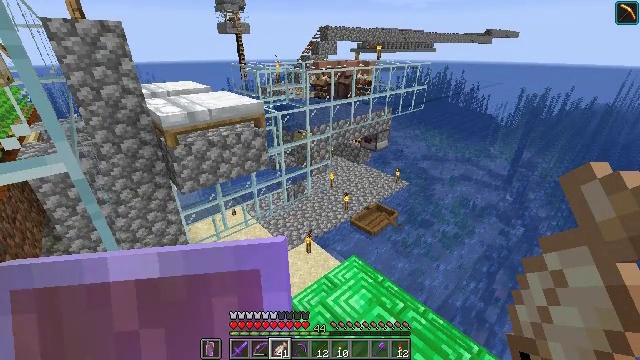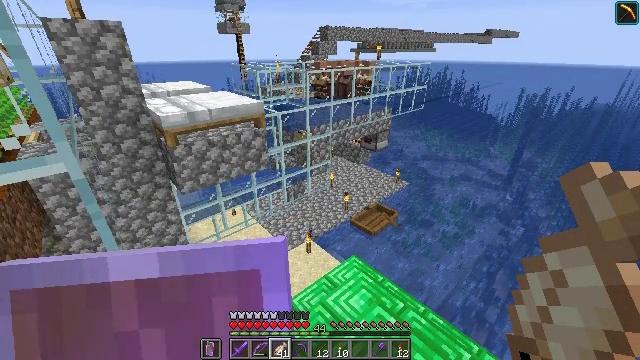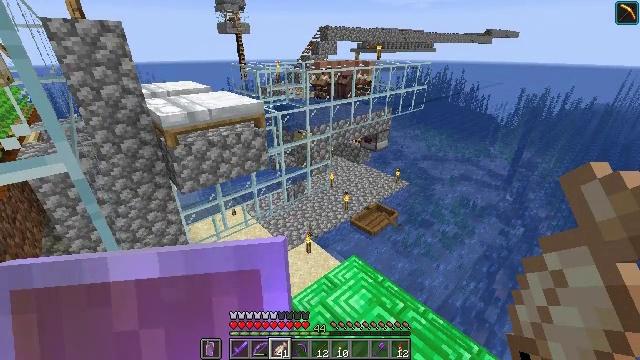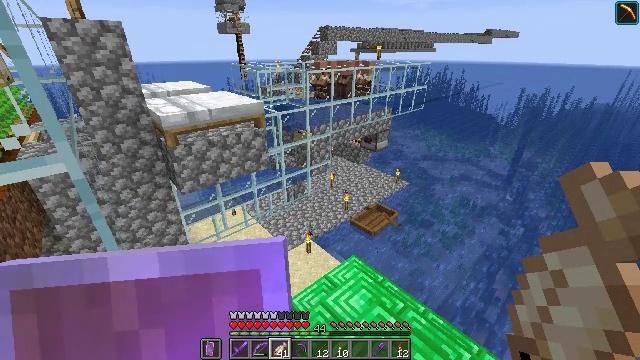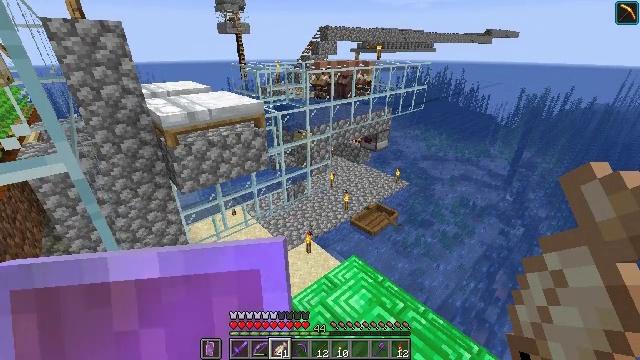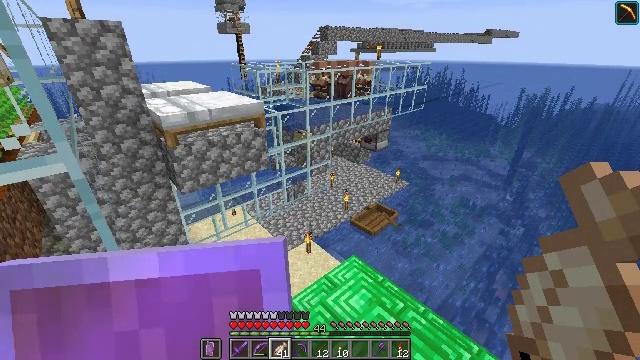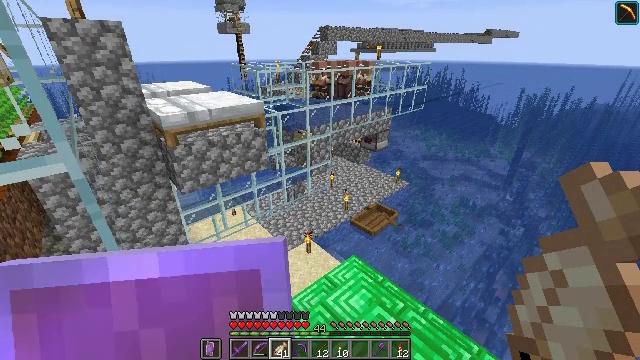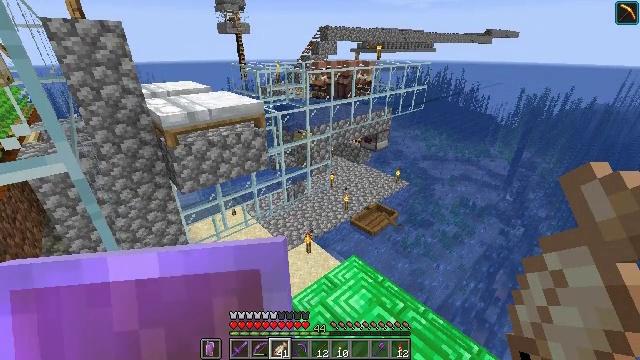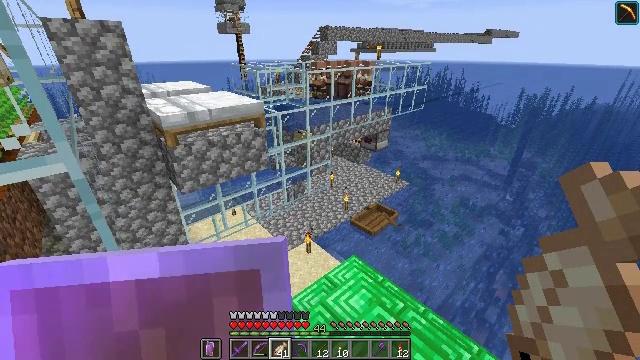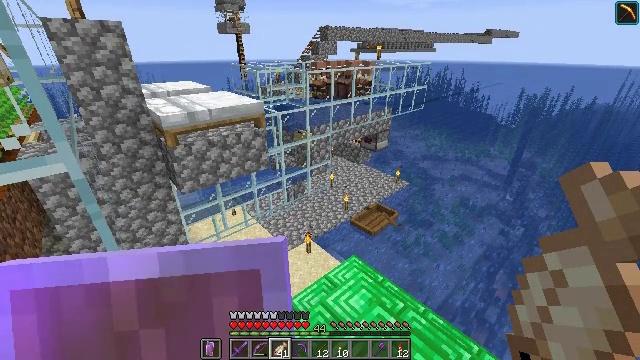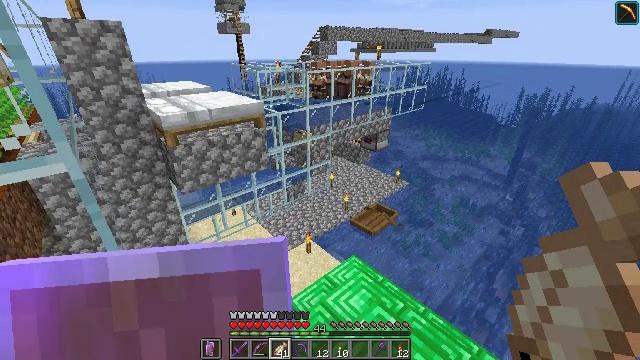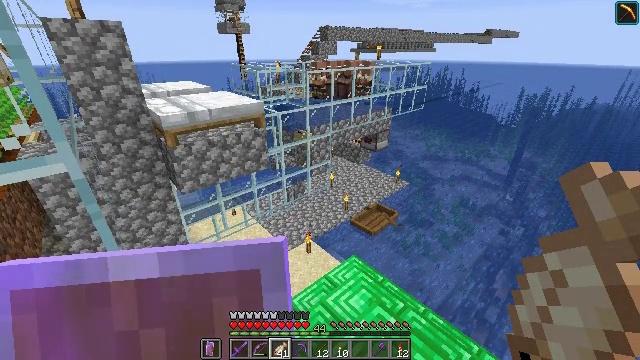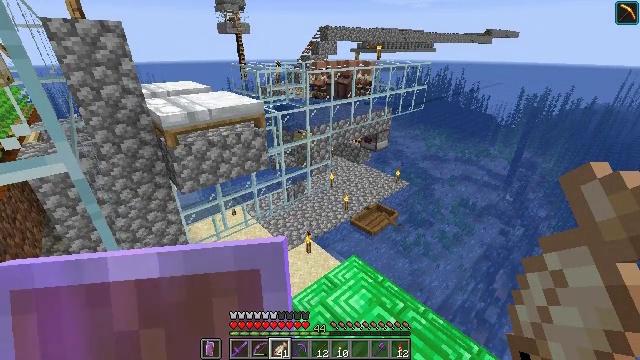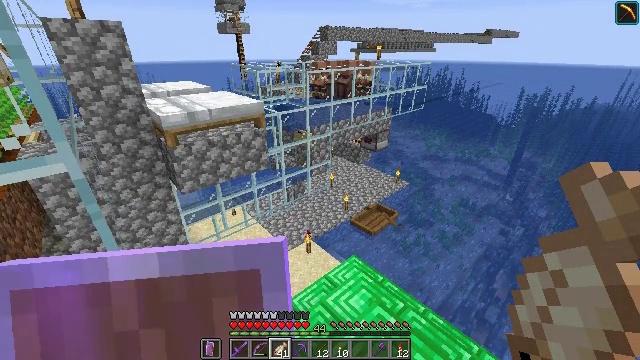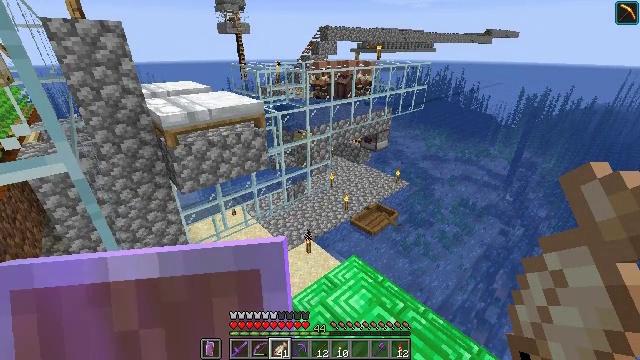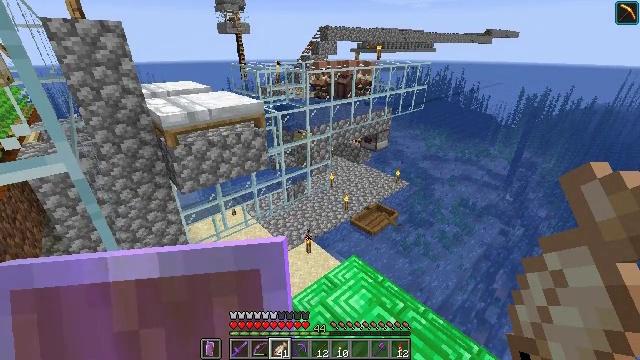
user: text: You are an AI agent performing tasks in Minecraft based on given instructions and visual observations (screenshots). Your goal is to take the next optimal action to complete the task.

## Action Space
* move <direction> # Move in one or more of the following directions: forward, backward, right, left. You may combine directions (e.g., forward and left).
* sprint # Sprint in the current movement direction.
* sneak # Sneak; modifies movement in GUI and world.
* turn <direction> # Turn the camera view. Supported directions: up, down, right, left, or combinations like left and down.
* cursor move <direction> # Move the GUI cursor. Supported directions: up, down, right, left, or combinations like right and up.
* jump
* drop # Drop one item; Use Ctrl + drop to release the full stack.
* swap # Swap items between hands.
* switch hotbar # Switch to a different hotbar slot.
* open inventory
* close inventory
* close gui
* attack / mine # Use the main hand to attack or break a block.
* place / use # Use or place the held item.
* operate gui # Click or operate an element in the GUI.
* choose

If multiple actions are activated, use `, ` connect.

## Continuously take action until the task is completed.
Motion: motion action
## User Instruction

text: Prepare to craft a stonecutter.
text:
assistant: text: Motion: no_op
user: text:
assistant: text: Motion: no_op
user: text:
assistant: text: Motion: no_op
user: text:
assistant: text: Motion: no_op
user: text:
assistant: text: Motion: no_op
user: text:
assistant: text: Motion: no_op
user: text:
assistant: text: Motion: no_op
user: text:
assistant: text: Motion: no_op
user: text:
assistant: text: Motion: no_op
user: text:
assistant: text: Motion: no_op
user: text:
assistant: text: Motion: no_op
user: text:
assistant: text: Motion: no_op
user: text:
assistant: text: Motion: no_op
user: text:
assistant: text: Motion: no_op
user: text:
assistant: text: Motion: no_op
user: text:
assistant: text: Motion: no_op
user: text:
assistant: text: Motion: no_op
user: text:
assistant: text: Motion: no_op
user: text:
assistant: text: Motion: no_op
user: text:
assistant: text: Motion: no_op
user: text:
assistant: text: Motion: no_op
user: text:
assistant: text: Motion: no_op
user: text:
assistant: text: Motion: no_op
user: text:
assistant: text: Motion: no_op
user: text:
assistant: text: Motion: no_op
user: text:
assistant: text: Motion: no_op
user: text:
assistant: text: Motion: no_op
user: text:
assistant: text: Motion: no_op
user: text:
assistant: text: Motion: no_op
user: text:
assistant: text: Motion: turn left and up